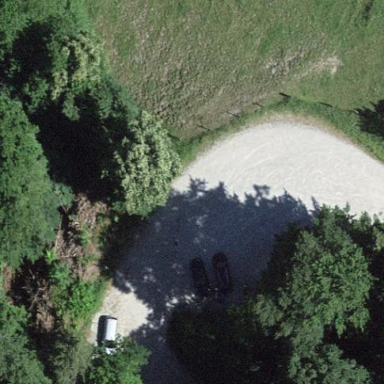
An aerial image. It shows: Parking area with fine gravel surface.